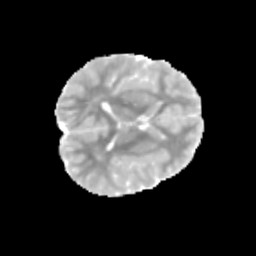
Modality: MD
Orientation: axial
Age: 9
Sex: male
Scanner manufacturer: siemens
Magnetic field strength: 3 T
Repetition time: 3.8 s
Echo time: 0.07 s